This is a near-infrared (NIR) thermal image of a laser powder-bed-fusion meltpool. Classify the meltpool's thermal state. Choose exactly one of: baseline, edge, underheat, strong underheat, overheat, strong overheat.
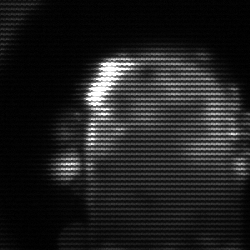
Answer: baseline